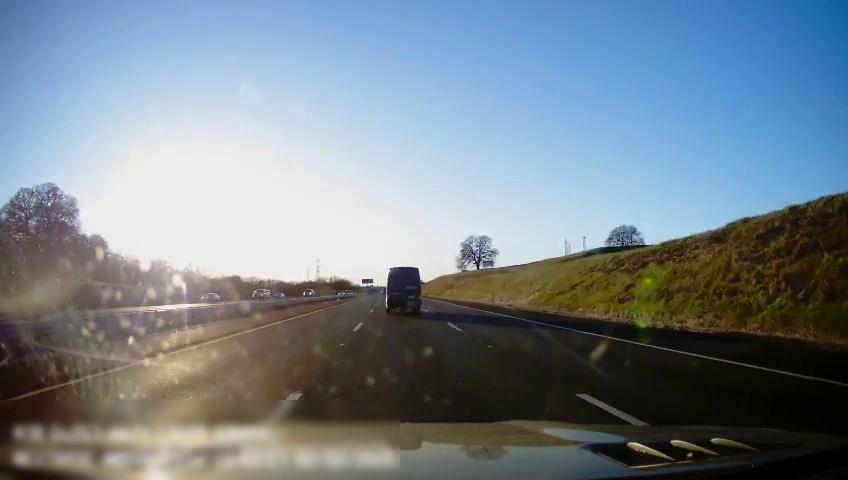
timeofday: Day
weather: Sunny
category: Drivable Space
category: Drivable Space
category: Vehicles | Truck
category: Vehicles | Car
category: Vehicles | Truck
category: Vehicles | Truck
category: Lanes | Current Lane
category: Lanes | Current Lane
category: Lanes | Alternate Lane
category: Lanes | Alternate Lane